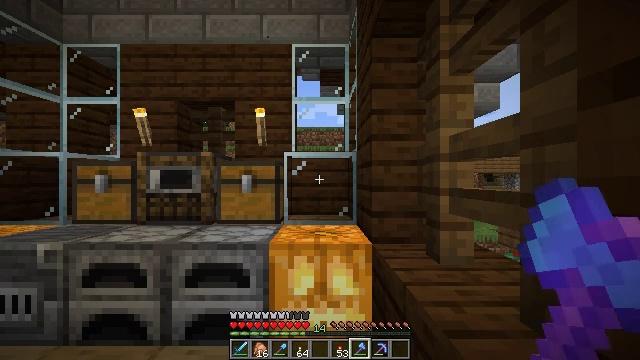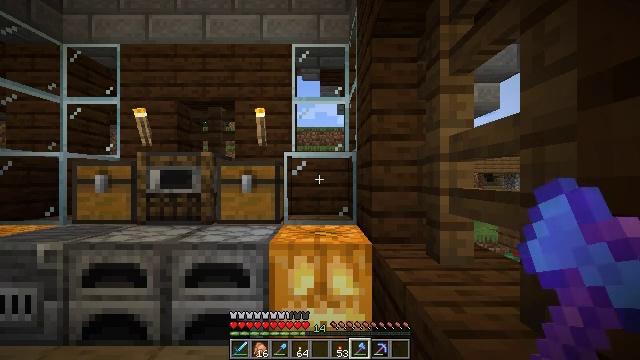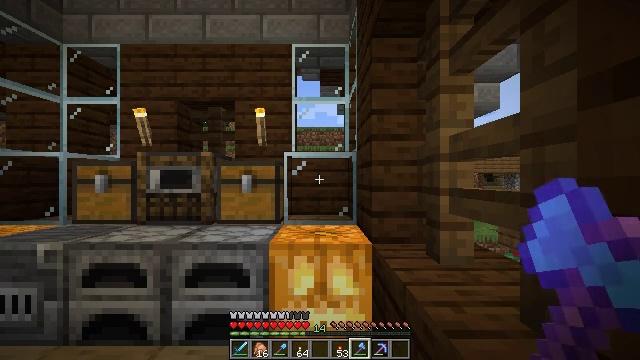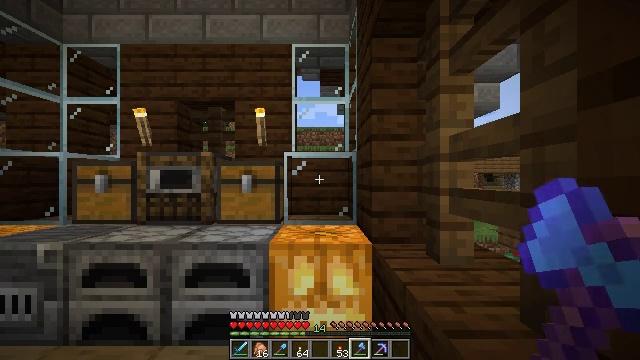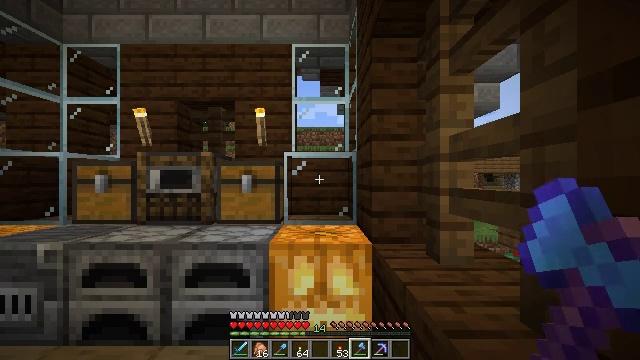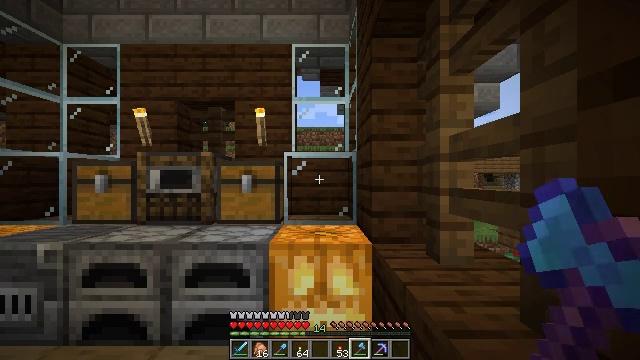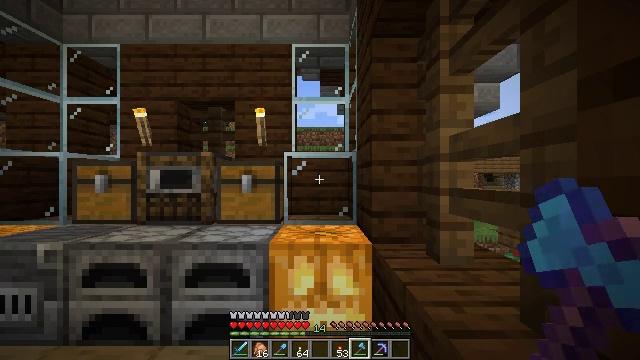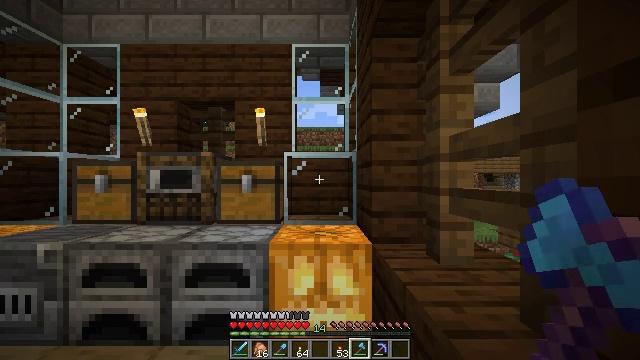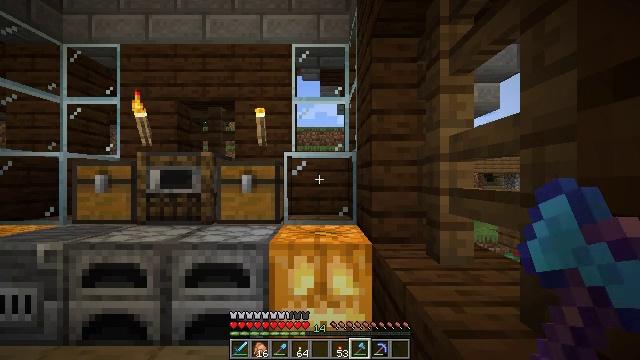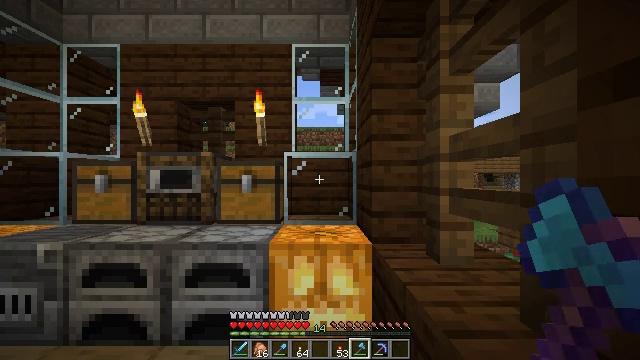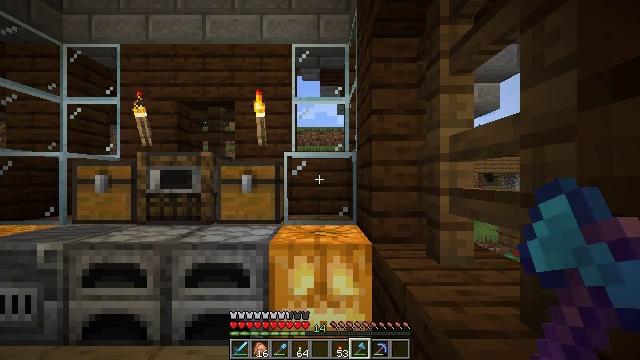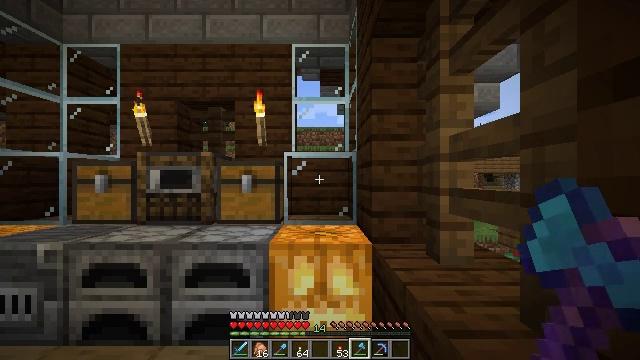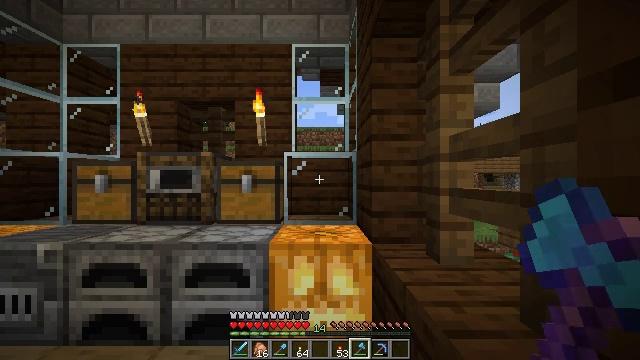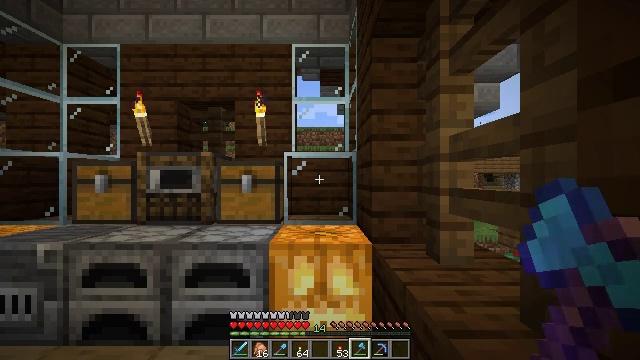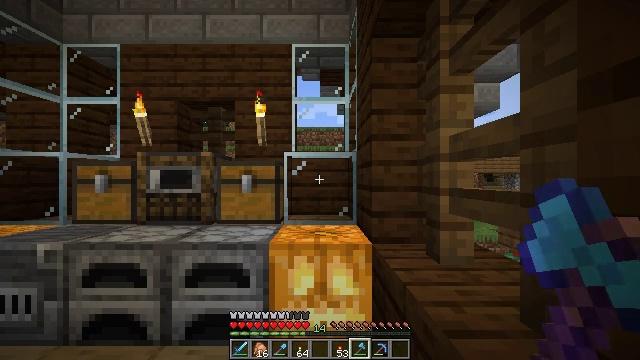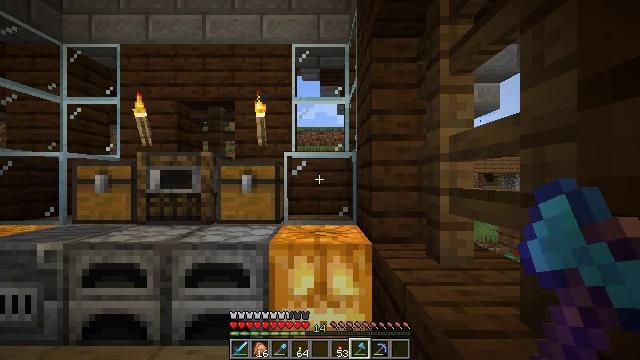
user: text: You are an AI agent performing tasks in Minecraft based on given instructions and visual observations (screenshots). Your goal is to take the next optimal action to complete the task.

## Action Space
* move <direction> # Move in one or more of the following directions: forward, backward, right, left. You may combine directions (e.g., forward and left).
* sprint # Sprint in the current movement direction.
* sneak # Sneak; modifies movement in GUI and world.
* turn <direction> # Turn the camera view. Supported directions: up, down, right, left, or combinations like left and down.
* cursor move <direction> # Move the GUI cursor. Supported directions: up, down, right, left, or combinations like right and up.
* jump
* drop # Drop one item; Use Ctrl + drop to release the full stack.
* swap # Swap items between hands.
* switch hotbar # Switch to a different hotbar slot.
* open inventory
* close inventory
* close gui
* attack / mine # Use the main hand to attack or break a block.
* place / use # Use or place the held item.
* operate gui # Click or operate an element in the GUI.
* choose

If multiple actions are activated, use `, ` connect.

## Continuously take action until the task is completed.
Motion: motion action
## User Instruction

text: Use a crafting table to craft a brown bed.
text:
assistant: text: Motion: no_op
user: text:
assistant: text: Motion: no_op
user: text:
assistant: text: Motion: no_op
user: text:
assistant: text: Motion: no_op
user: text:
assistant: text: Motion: no_op
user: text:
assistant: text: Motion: no_op
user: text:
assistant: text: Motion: no_op
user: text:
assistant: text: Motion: no_op
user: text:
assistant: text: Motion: no_op
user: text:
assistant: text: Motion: no_op
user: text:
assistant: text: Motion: no_op
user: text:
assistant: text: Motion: no_op
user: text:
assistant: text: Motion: no_op
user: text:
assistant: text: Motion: no_op
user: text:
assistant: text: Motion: no_op
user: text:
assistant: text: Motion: no_op
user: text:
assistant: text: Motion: no_op
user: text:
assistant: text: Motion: no_op
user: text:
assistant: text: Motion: no_op
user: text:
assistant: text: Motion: no_op
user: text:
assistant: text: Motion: no_op
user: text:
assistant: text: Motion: no_op
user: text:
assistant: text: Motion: no_op
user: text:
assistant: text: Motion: no_op
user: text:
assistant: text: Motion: no_op
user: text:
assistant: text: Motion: no_op
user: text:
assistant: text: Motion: no_op
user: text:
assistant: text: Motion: no_op
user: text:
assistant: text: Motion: no_op
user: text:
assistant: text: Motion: no_op